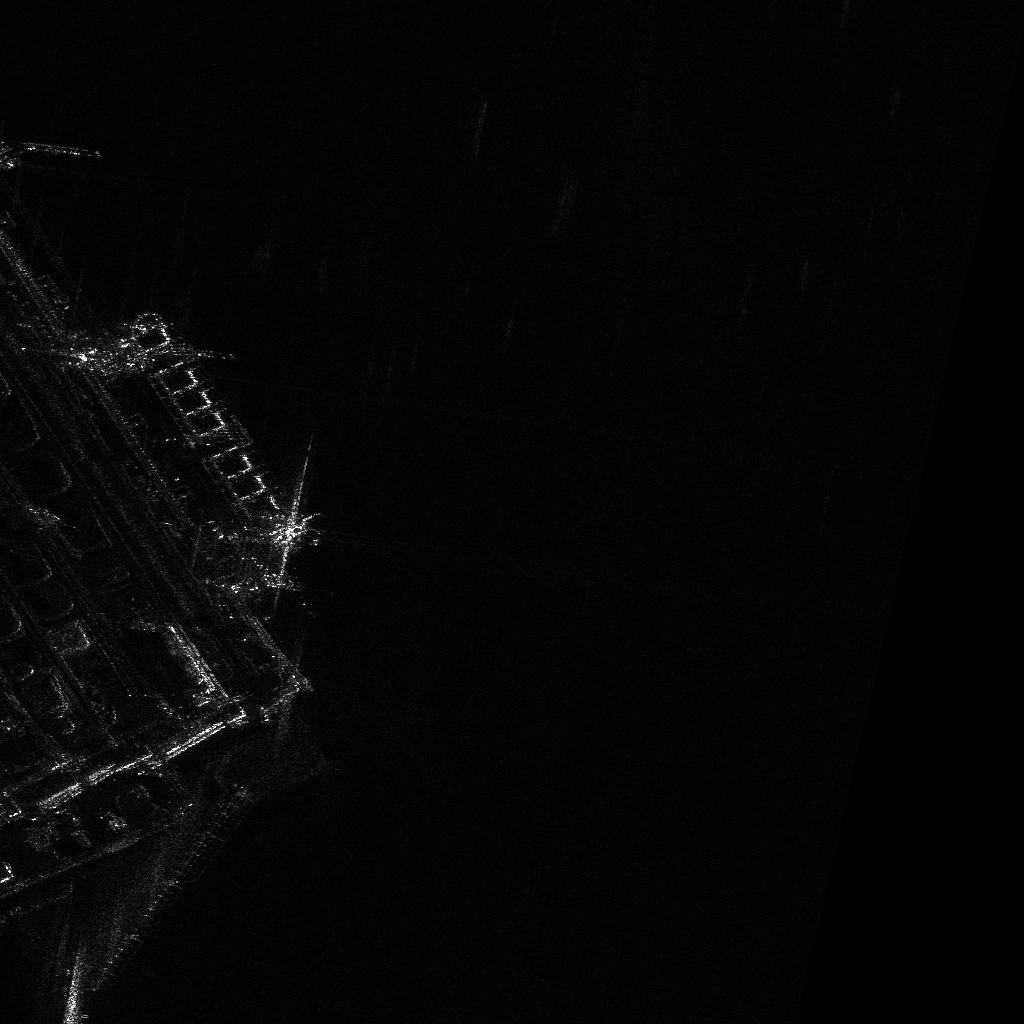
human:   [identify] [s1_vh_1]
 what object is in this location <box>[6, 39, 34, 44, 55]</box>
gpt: <ref>1 medium ore-oil at the left</ref>